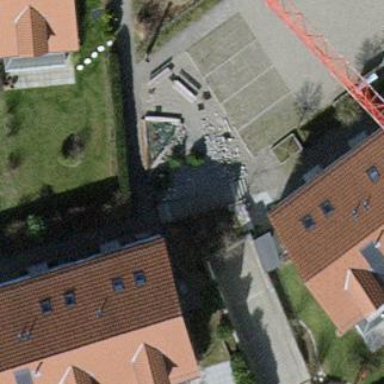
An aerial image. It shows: Terrace building.